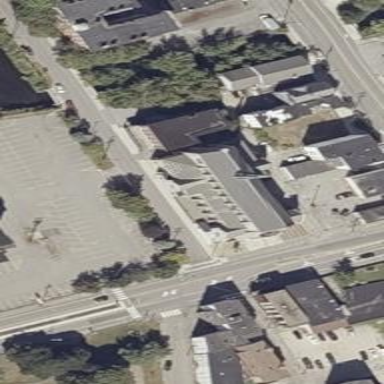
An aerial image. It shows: Arts centre building.